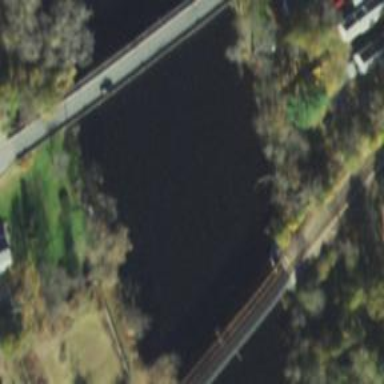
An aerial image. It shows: Man-made bridge.